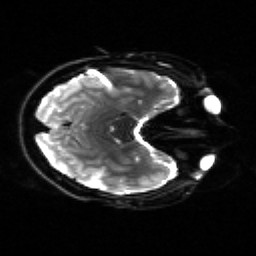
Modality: sbref
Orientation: axial
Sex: male
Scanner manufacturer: siemens
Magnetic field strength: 3 T
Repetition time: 5 s
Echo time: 0.071 s